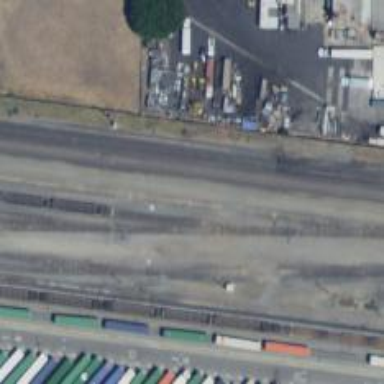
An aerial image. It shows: Railway yard in service.